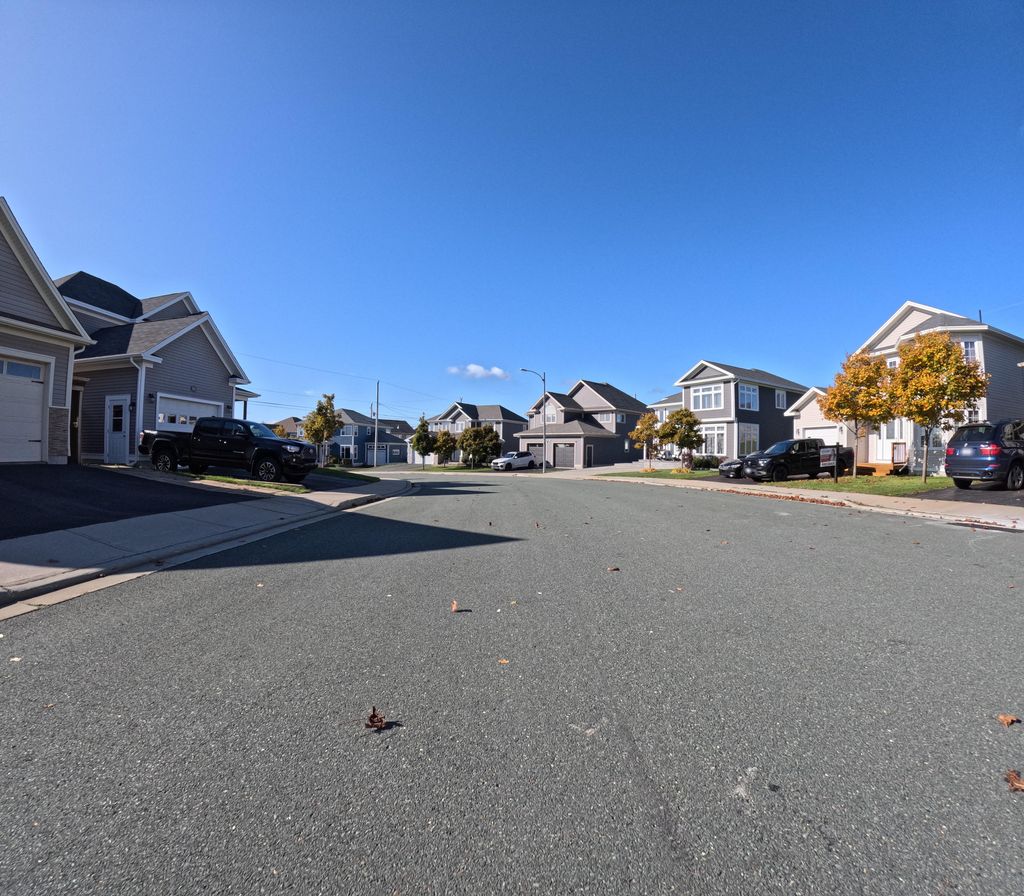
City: st_johns